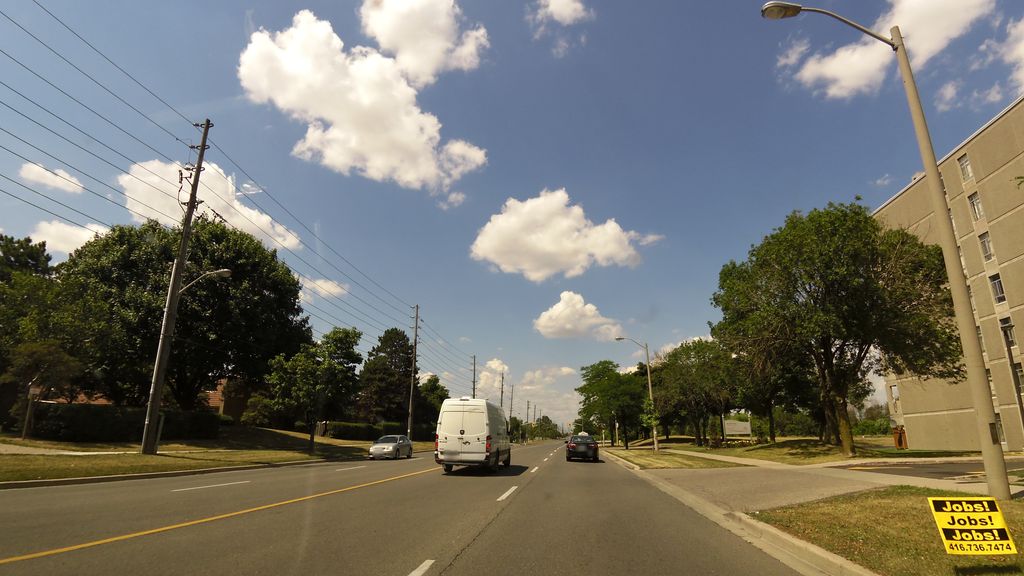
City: toronto